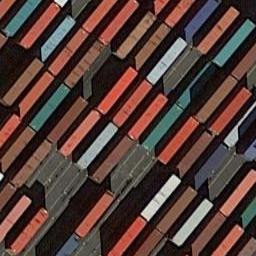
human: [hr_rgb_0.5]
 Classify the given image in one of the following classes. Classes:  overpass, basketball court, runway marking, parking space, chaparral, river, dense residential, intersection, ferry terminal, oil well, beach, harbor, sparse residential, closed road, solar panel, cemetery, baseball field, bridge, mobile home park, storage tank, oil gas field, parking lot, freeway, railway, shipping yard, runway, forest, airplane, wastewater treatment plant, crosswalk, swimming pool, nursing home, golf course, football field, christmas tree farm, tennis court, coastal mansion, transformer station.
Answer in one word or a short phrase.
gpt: shipping yard